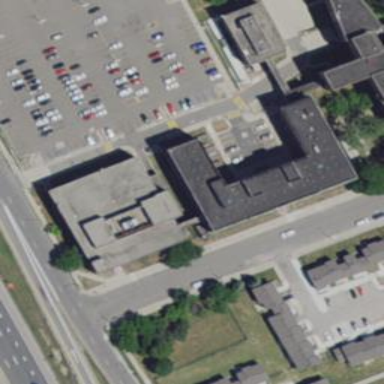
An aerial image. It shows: Courthouse building.